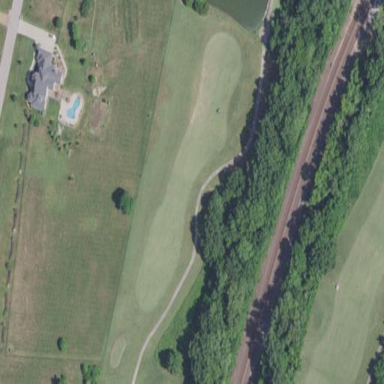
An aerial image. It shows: Golf fairway surrounded by grass.